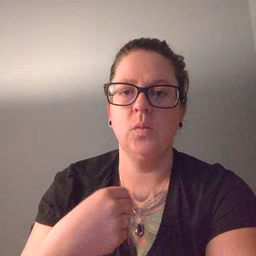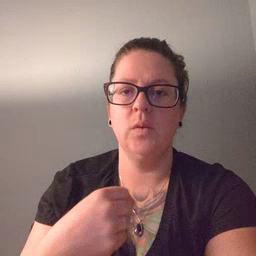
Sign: white